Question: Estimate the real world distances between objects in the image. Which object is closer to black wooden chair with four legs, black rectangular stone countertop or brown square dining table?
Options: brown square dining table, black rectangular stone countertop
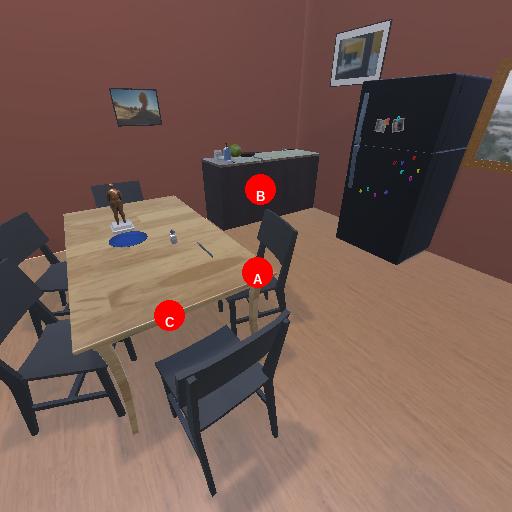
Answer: brown square dining table